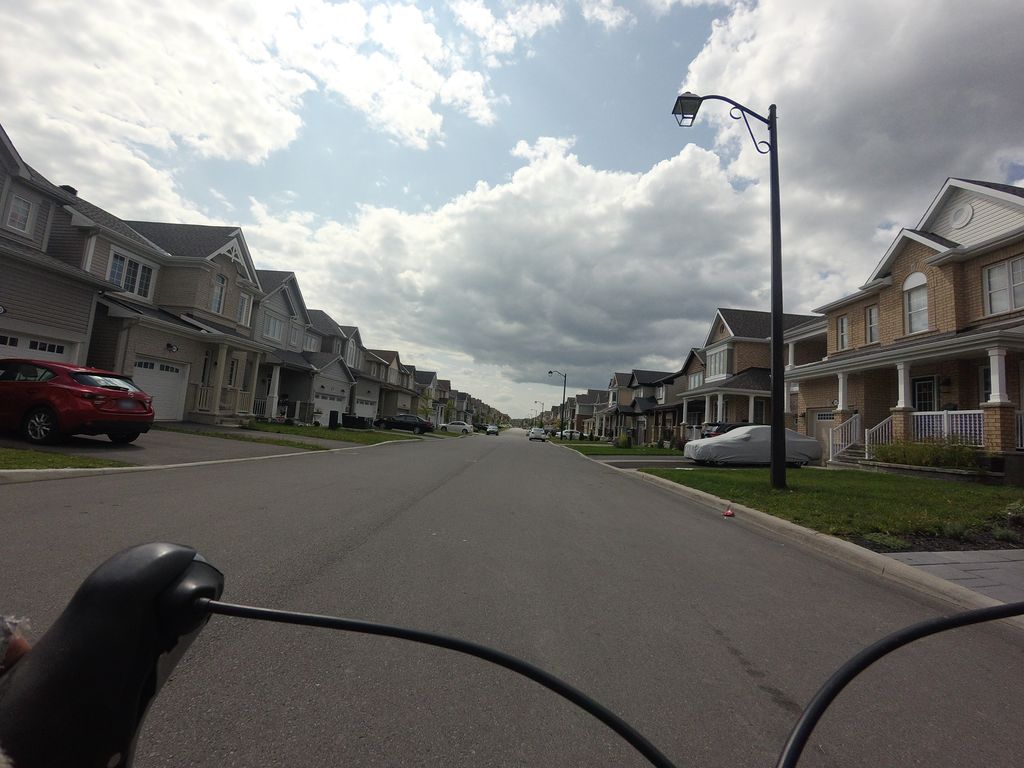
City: ottawa-gatineau